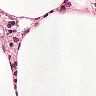
Metastatic tissue present: no